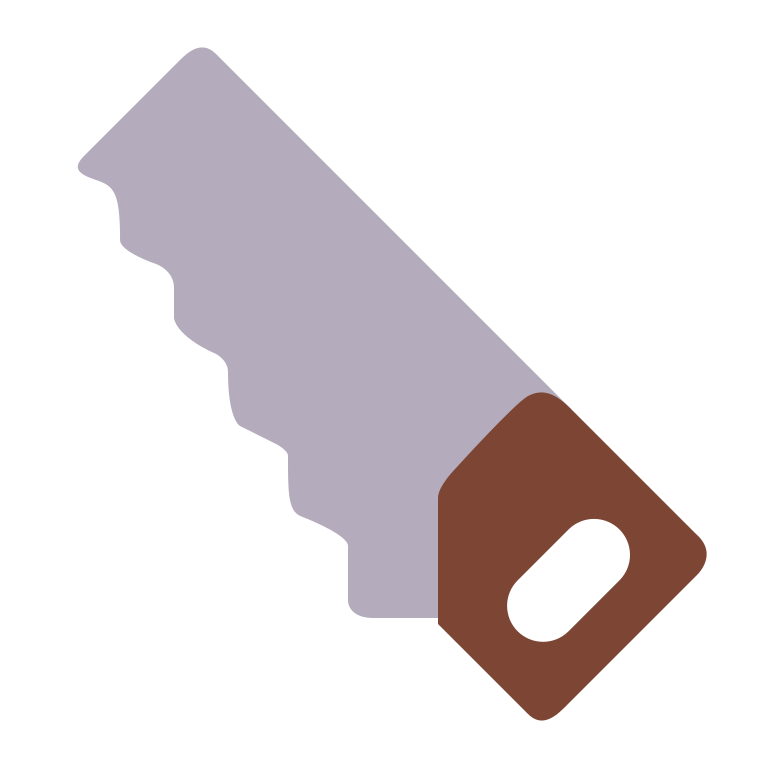
carpentry saw flat